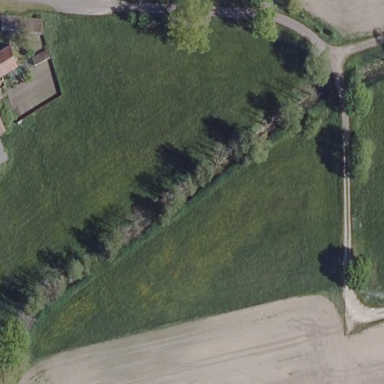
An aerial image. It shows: Beautiful meadow.